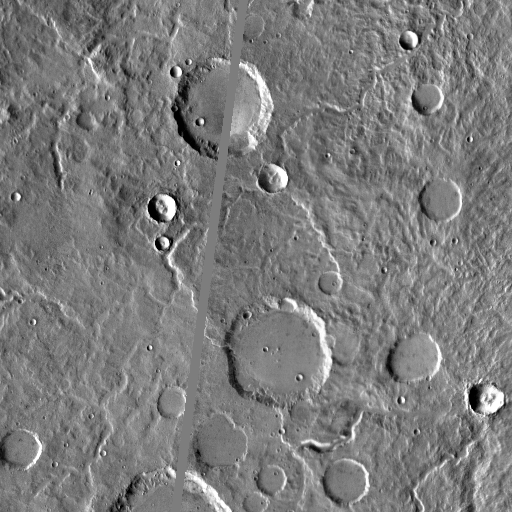
Crater classes present: Background, Other, Layered, Buried, Secondary